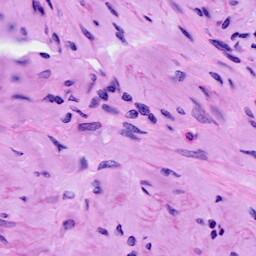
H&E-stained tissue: Cervix